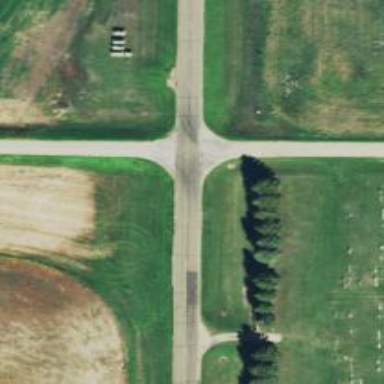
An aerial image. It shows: Unclassified road.